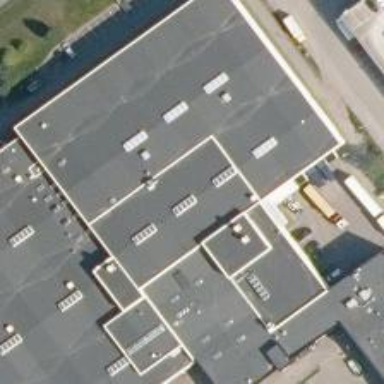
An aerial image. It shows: Retail building in mall.